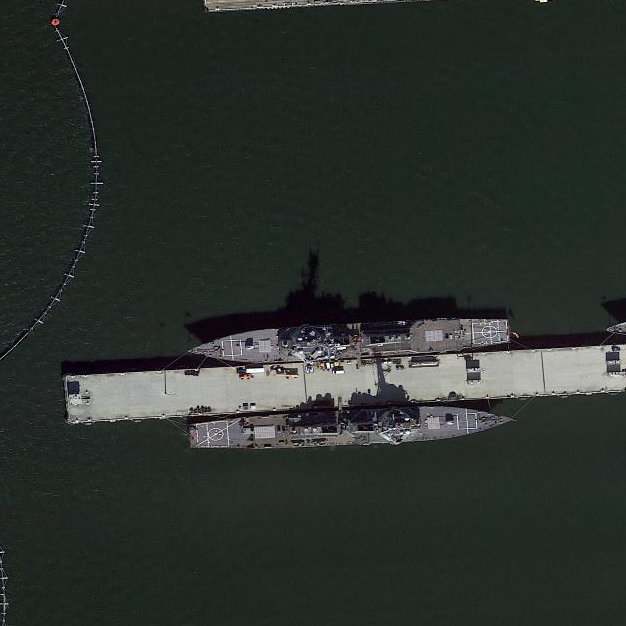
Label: destroyer